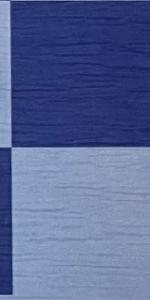
Label: Empty